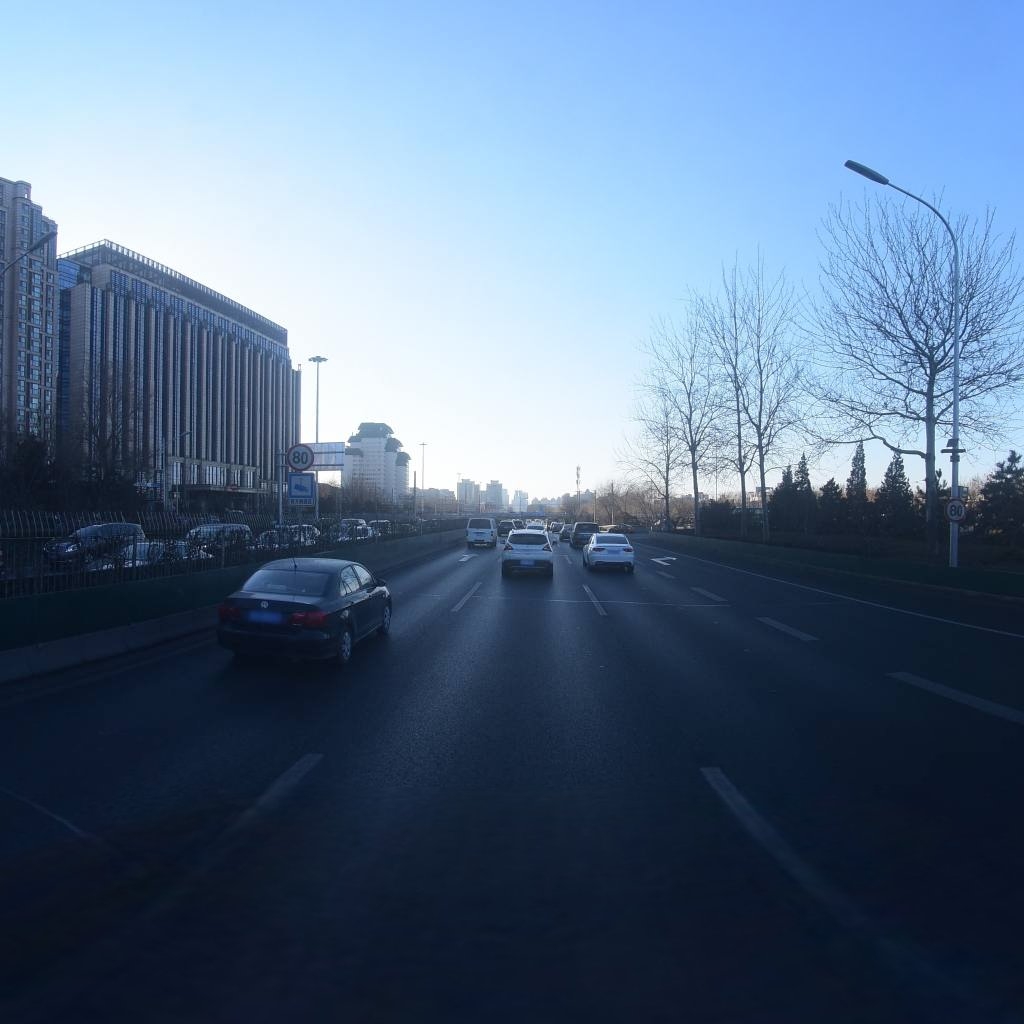
Region: Dongcheng
Road damage annotations: transverse patch, transverse patch